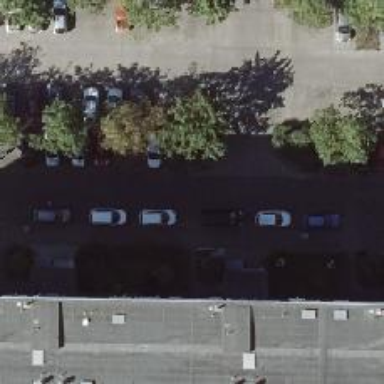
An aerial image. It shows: Asphalt road in residential area.